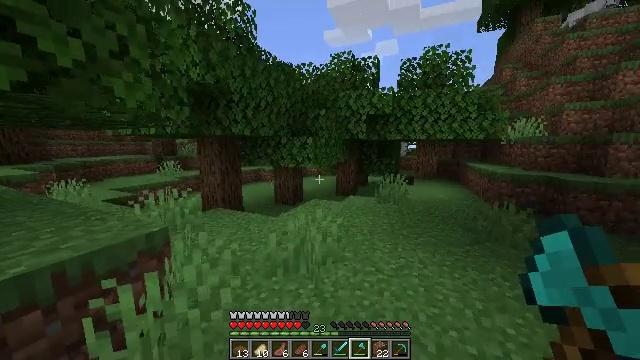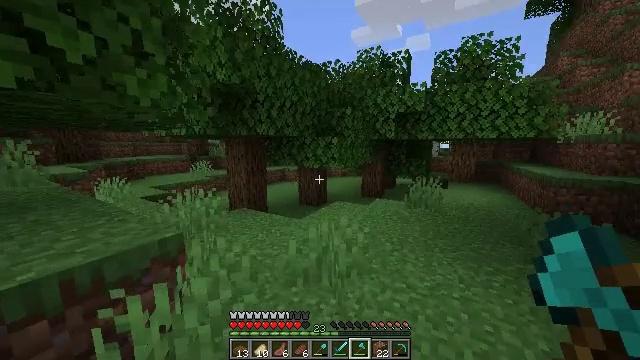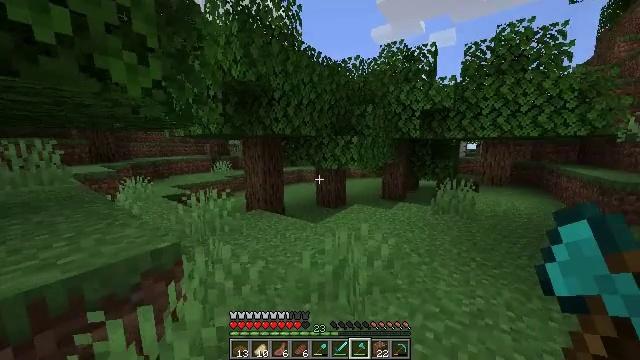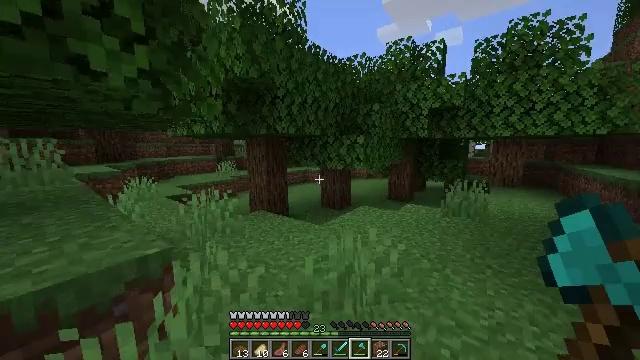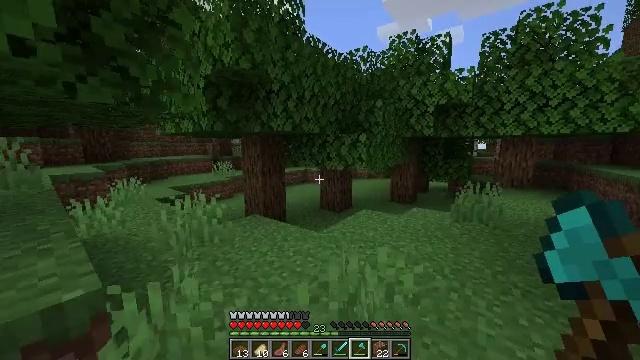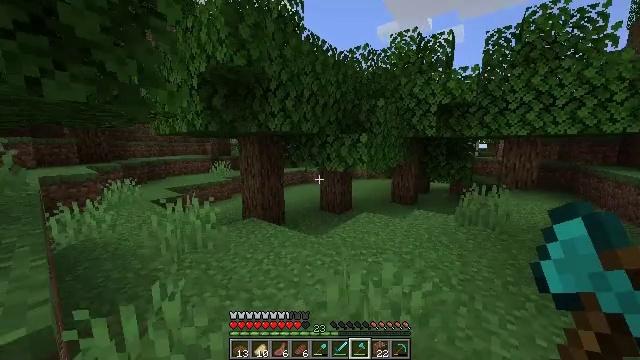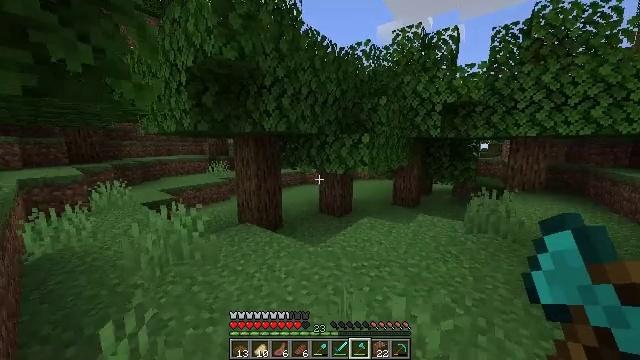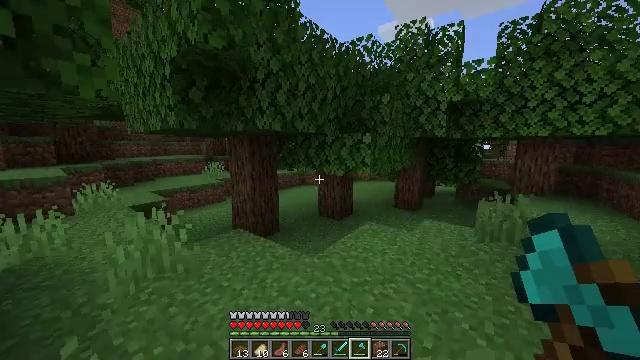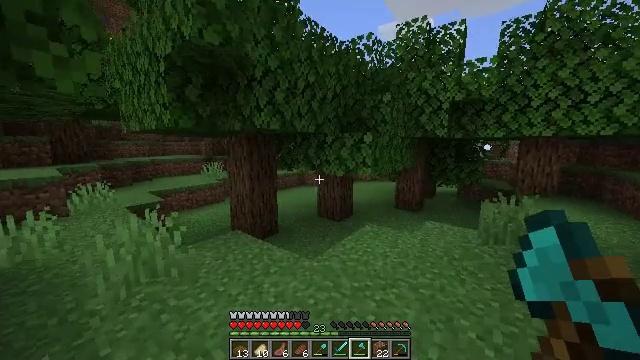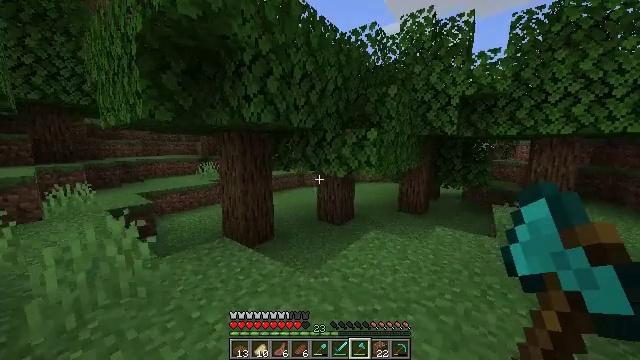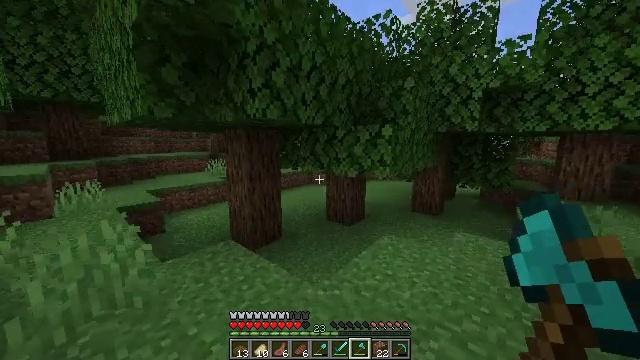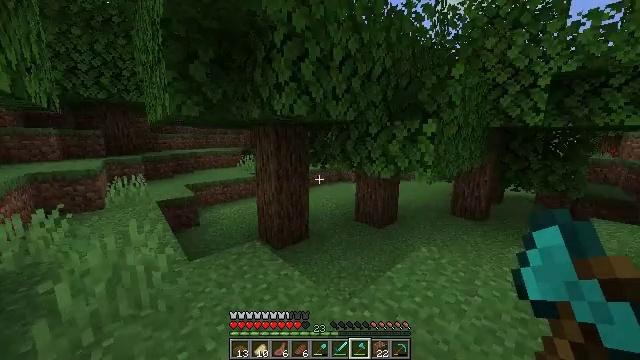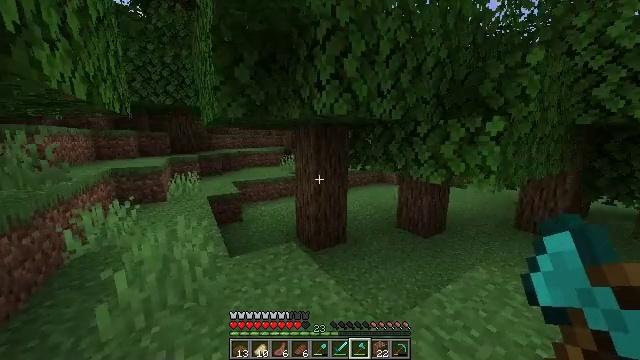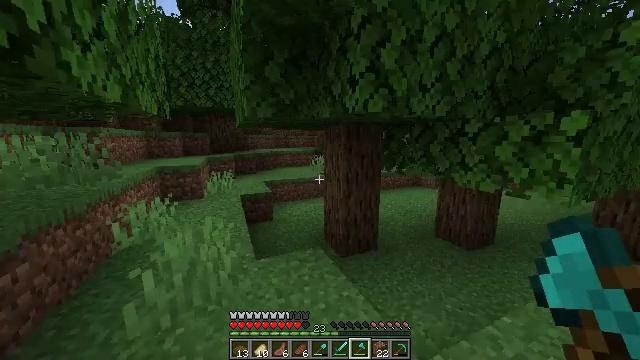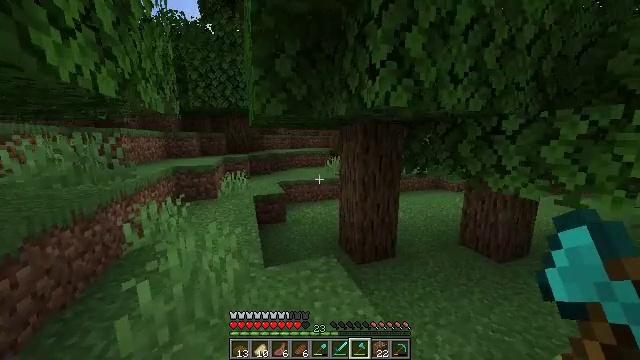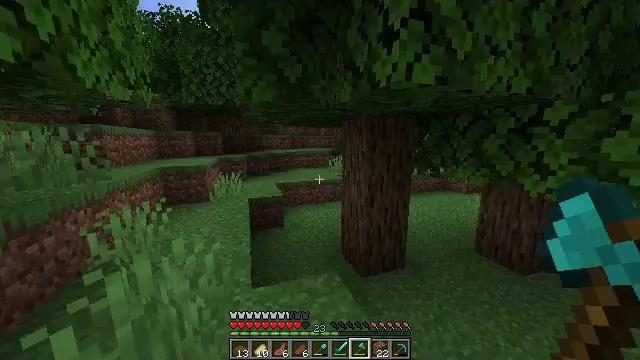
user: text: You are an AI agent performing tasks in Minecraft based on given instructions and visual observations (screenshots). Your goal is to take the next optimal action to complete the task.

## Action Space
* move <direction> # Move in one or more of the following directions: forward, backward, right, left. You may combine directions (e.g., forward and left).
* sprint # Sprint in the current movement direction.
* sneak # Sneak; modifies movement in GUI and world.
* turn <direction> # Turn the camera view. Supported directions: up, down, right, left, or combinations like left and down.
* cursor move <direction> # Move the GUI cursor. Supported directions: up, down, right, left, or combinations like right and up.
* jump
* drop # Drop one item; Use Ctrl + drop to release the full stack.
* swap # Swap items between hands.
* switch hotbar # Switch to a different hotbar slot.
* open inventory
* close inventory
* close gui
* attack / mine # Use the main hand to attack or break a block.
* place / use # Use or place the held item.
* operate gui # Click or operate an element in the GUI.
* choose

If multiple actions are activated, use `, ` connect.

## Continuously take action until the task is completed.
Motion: motion action
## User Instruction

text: Mine fern in the forest.
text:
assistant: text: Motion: move forward, turn left
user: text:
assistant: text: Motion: move forward, turn left
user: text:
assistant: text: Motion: move forward, turn left
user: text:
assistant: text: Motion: move forward
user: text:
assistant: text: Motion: move forward
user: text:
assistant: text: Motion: move forward
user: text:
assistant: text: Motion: move forward
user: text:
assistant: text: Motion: move forward
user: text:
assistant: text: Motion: move forward
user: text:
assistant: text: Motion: move forward, turn left
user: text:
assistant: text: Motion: move forward, turn left and down
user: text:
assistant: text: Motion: move forward, turn left
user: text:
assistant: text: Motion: move forward, turn left
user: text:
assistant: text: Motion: move forward, turn left
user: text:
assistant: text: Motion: move forward
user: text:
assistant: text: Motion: move forward
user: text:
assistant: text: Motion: move forward
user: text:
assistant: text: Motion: move forward, turn left
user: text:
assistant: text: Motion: move forward, turn left
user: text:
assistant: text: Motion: move forward
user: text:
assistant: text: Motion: move forward
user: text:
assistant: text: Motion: move forward
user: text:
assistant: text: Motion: move forward
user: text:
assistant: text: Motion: move forward
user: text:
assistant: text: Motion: move forward
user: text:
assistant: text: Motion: move forward
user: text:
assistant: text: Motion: move forward
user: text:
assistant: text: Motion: move forward
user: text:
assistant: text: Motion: move forward
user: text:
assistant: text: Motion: move forward, turn right